Platform: macOS
Application: Arc Browser
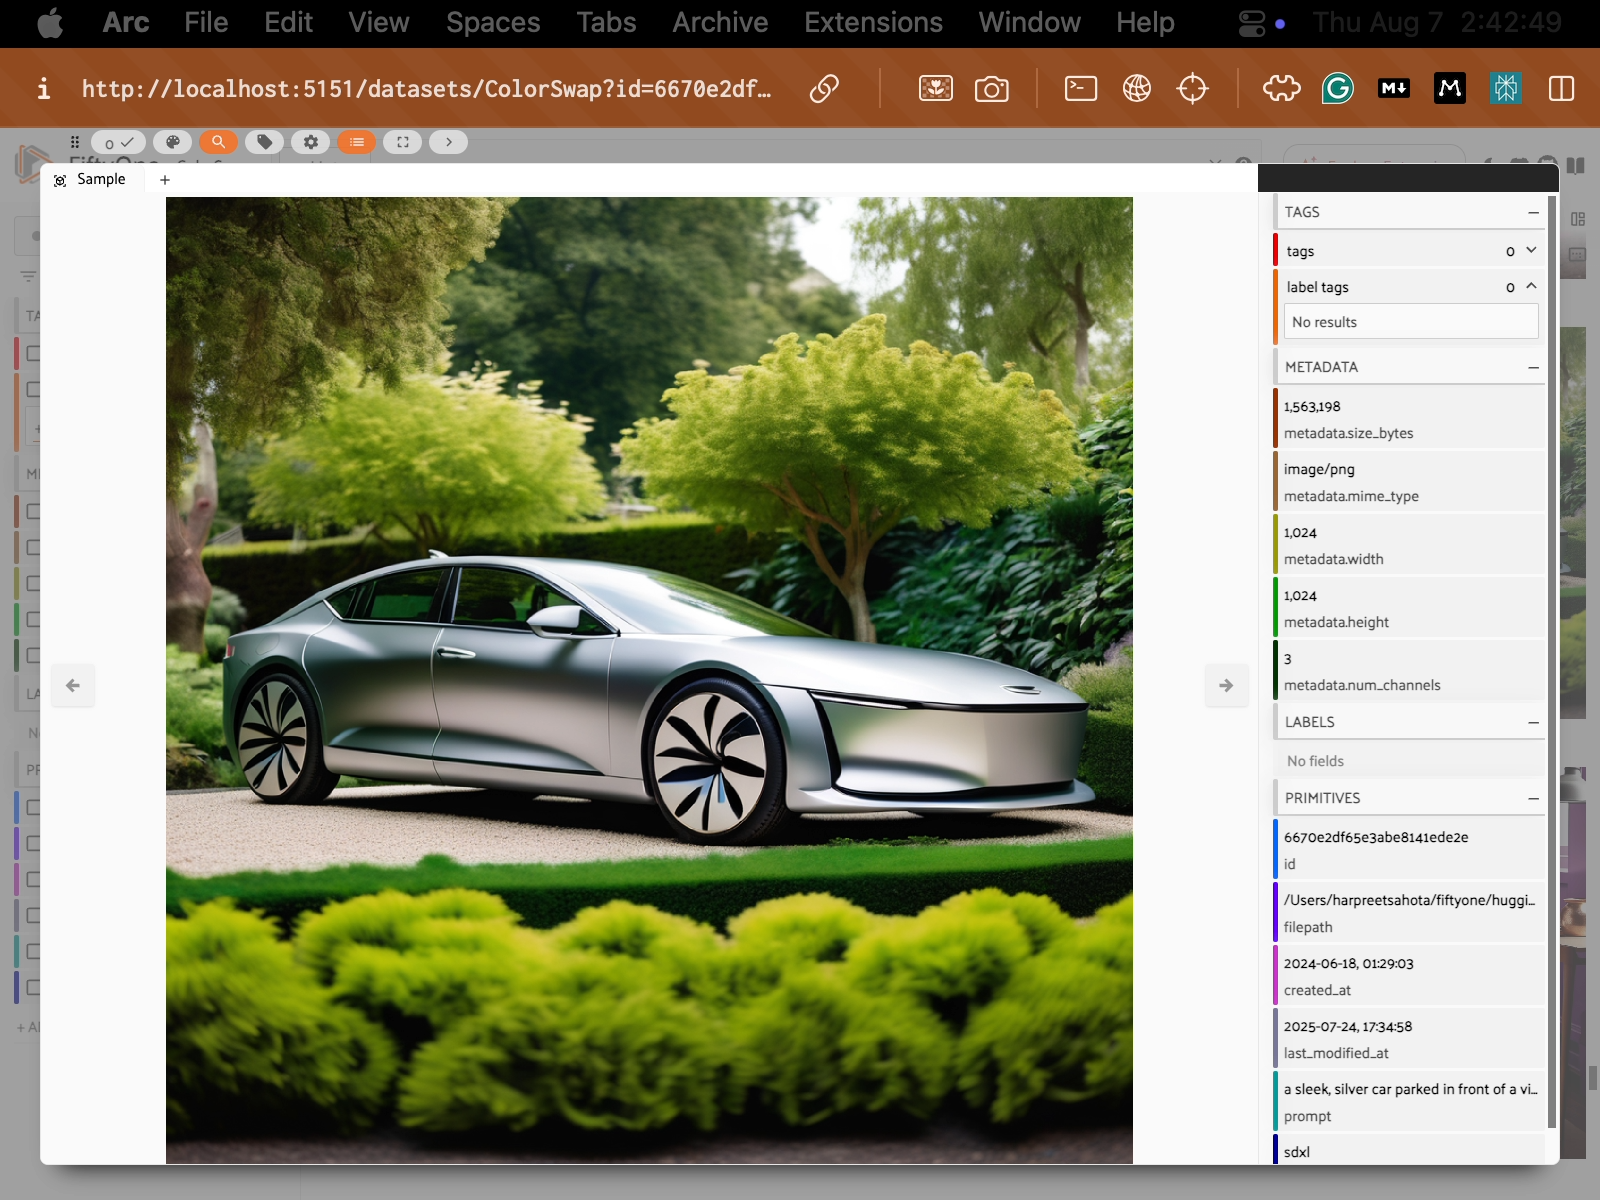
task_description: Enter full screen mode
action_type: click
element_info: Icon
steps_since_start: 1